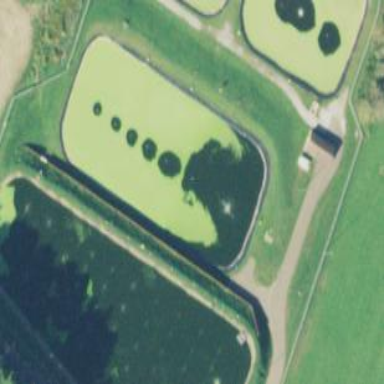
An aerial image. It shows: Wastewater plant.